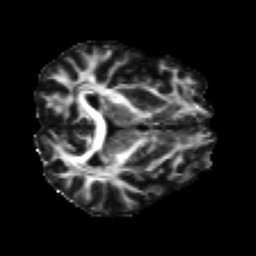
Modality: FA
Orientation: axial
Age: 29
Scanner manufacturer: siemens
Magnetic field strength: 3 T
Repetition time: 4.52 s
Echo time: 0.084 s